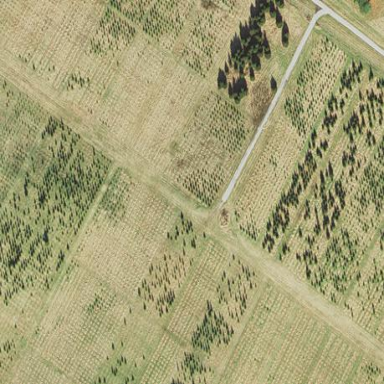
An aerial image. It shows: Plant nursery specializing in growing Christmas trees.